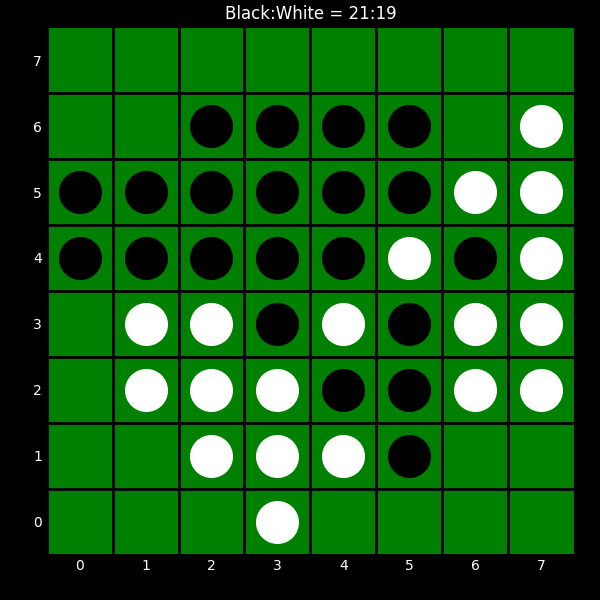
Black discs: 21
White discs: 19